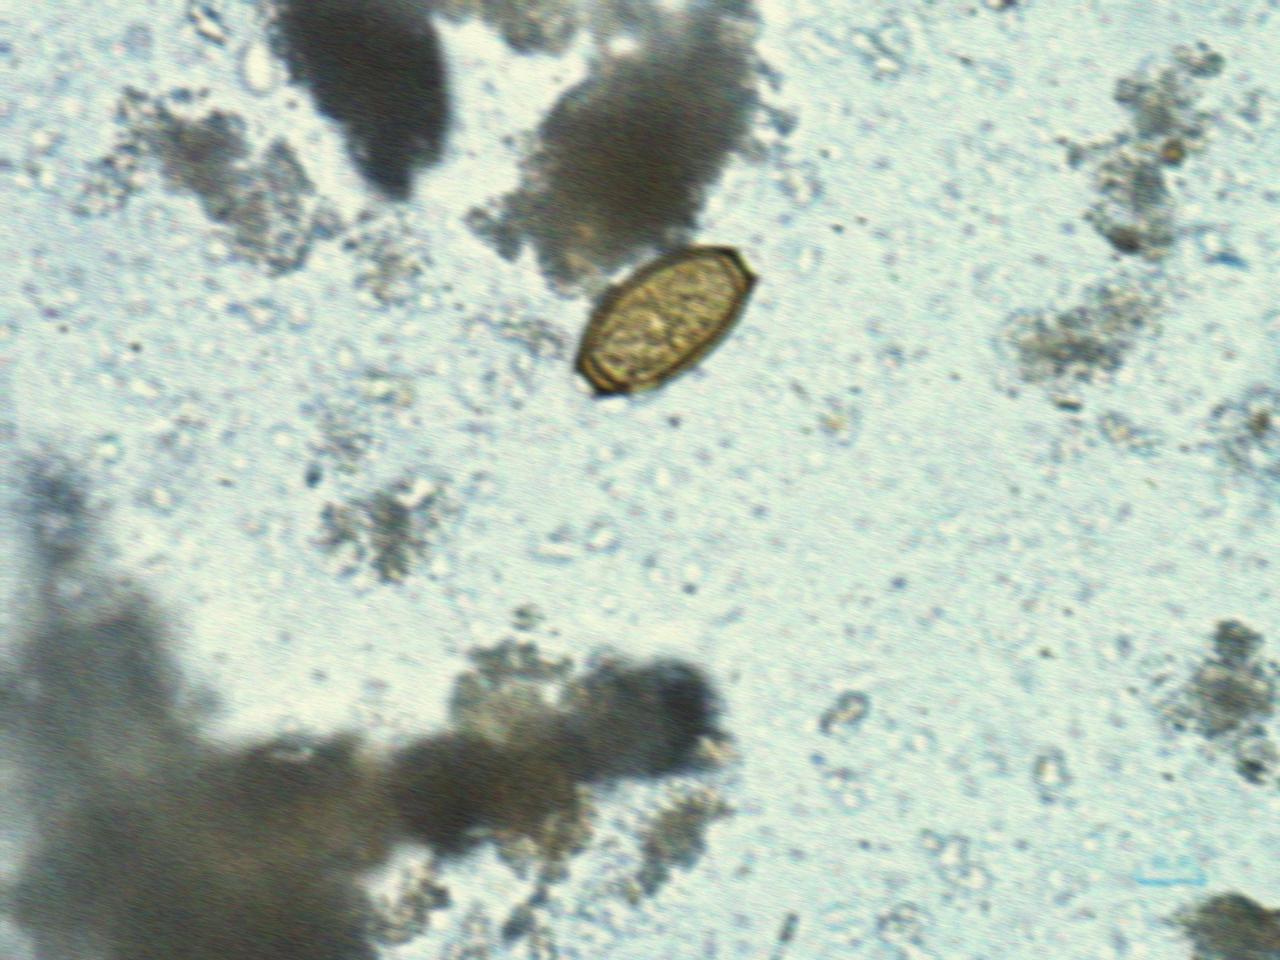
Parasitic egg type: Trichuris trichiura